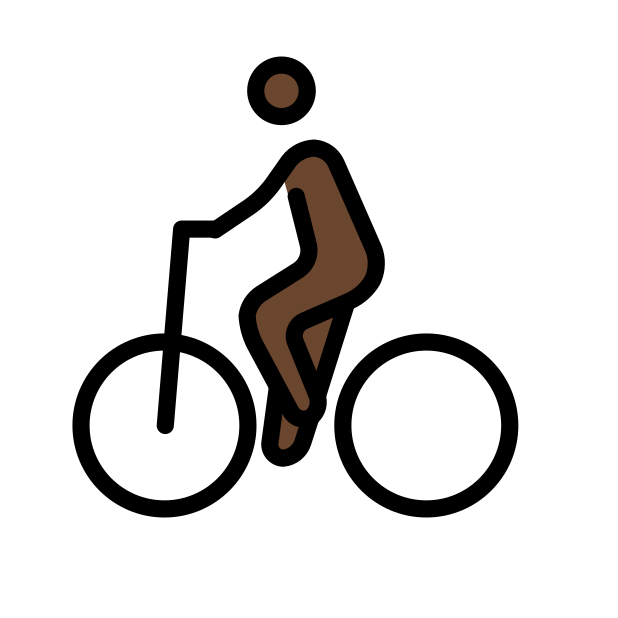
man biking: dark skin tone